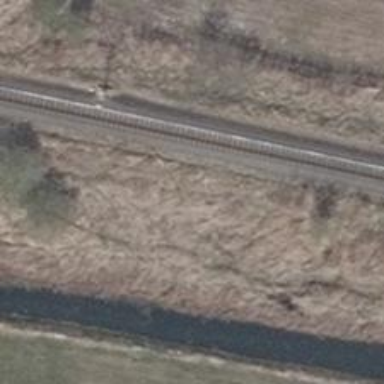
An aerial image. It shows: Railway signal.